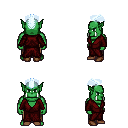
a pixel art fantasy rpg character, male body template, orc, green skin, red robe, robe skirt, white cyan short mohawk hairstyle, brown shoes, four views (front, back, left, right), 2x2 character sprite sheet, small pixel art, hard edges, no anti-aliasing